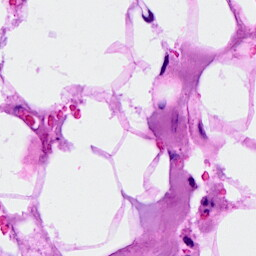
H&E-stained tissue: Breast